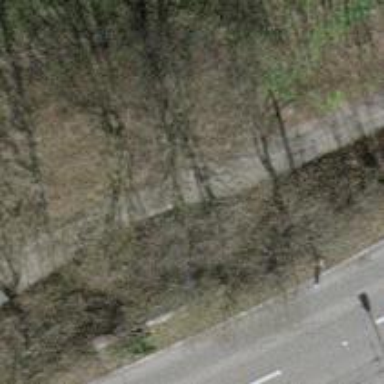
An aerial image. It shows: Footway tunnel.